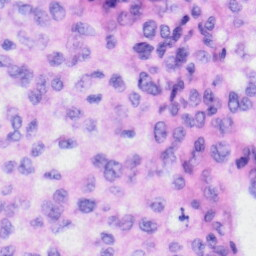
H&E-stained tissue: Liver